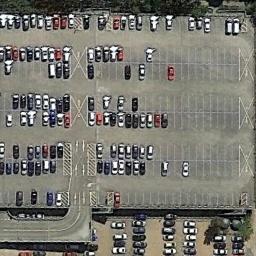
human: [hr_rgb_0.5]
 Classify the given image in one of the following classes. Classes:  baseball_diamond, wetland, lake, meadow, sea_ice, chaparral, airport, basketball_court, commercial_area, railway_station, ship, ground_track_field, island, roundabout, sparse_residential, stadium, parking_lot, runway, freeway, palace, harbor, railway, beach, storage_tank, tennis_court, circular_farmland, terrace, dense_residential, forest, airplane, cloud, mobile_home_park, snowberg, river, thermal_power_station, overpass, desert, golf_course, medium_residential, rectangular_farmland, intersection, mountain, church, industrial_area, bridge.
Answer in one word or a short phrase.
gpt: parking_lot